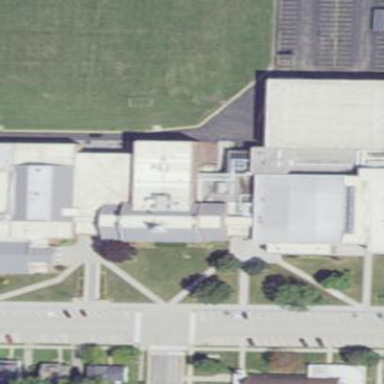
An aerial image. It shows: School building.